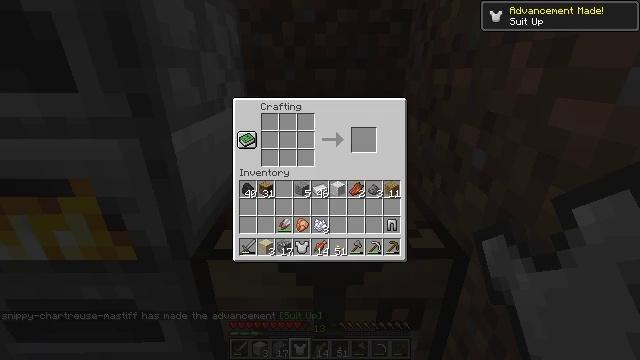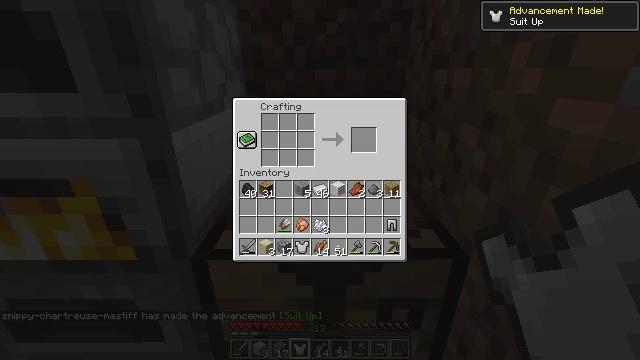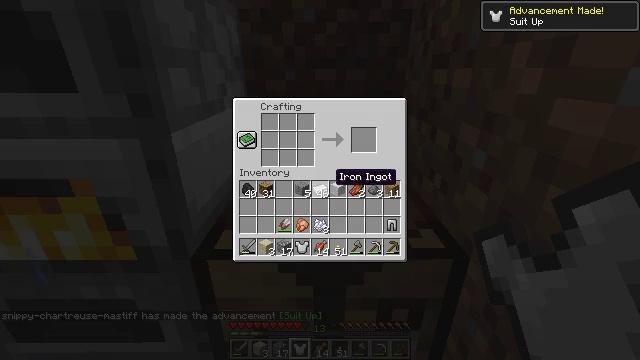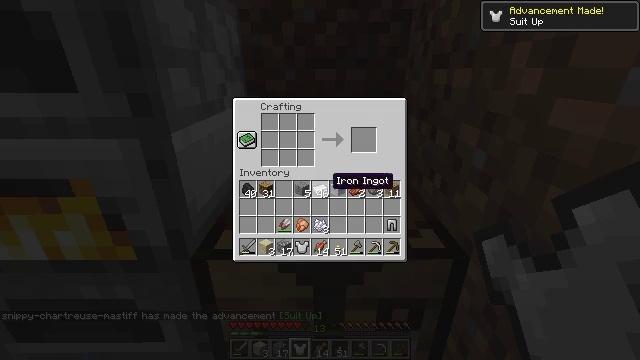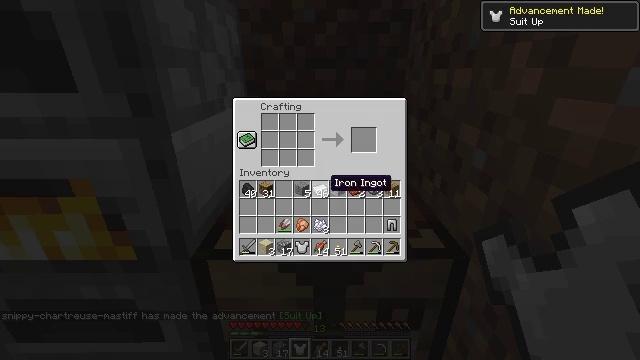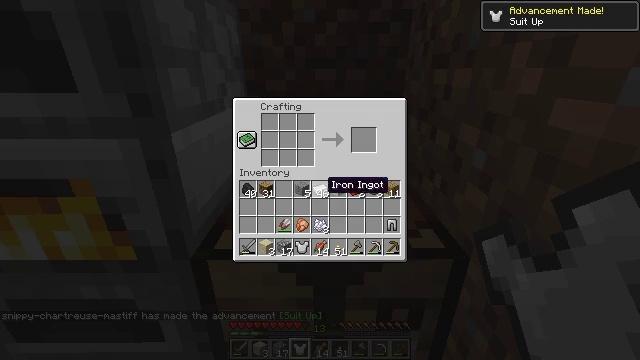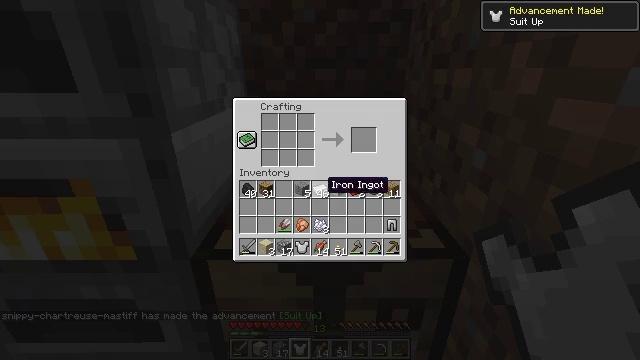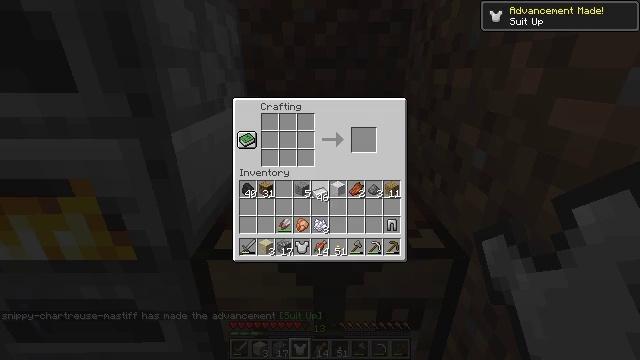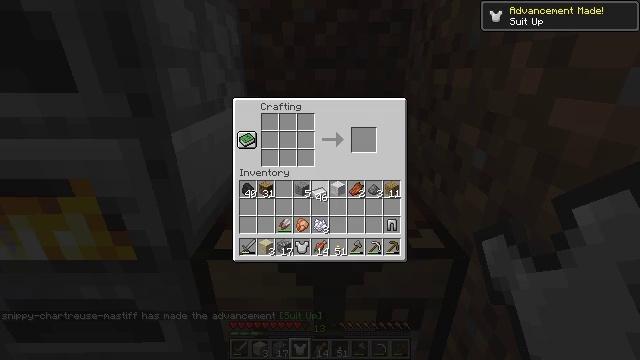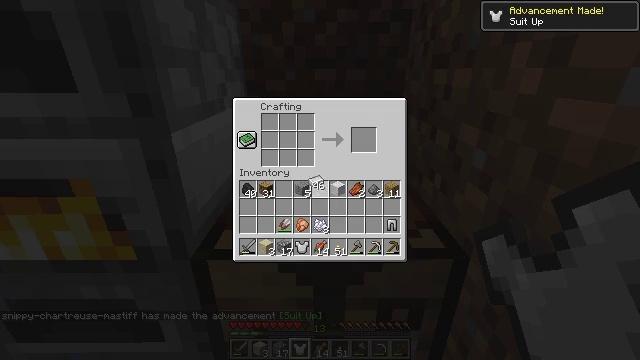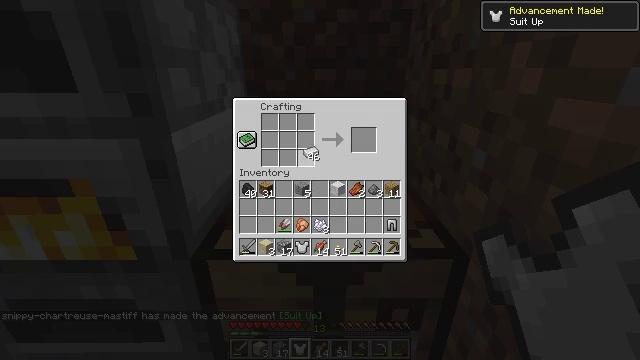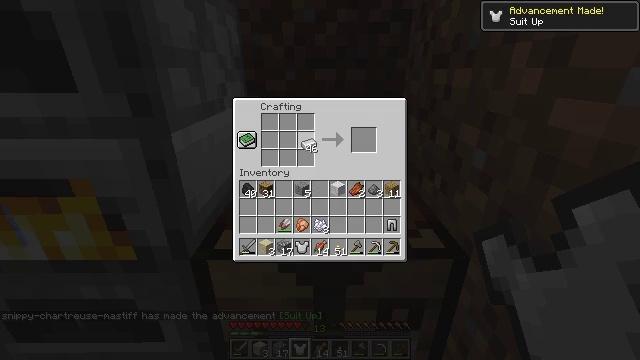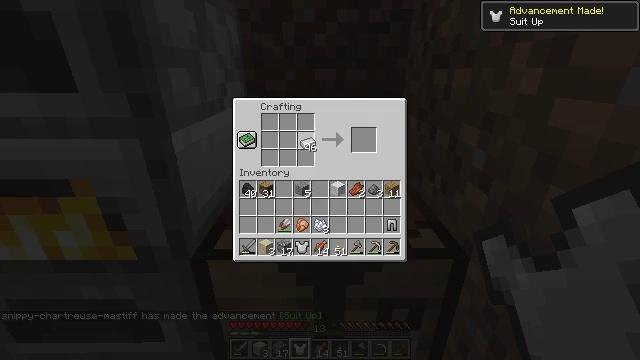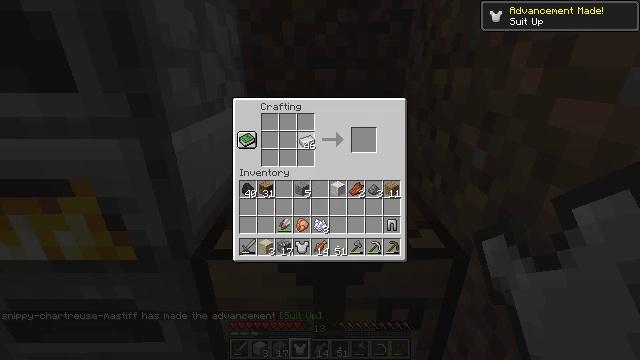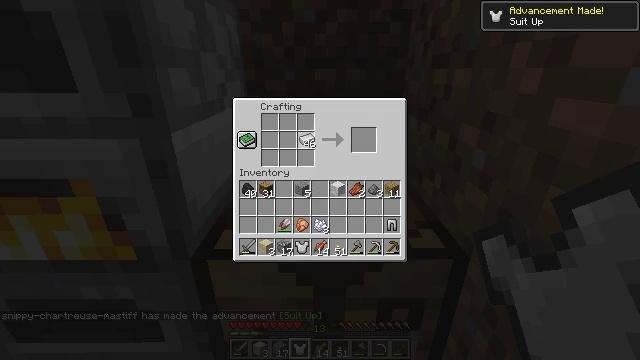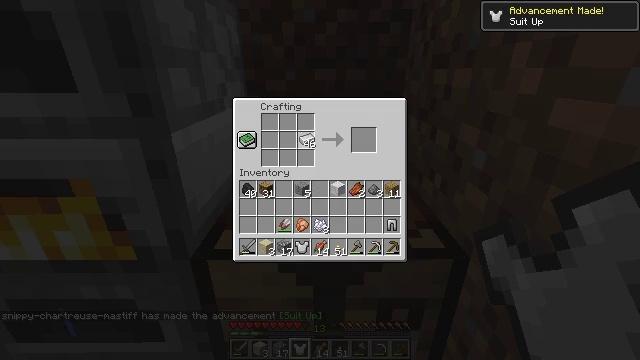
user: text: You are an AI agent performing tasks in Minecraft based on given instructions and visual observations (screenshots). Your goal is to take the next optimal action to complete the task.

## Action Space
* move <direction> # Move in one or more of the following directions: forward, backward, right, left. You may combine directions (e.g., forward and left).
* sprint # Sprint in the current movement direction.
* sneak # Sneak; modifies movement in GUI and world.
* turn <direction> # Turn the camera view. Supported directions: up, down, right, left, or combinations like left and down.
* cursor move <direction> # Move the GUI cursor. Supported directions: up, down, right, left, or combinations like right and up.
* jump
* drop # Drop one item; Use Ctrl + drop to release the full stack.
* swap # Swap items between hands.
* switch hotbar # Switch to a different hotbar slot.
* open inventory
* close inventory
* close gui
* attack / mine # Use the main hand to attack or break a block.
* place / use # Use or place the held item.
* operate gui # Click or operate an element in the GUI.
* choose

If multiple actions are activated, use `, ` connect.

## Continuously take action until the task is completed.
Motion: motion action
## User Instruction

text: Craft an iron helmet using the required materials in the crafting table.
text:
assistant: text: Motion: sneak, cursor move left and down, open gui
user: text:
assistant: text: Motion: sneak, cursor move down
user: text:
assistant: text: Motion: no_op
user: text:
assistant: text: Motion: no_op
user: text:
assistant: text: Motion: no_op
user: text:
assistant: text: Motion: no_op
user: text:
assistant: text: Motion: operate gui
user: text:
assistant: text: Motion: operate gui
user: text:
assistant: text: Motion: cursor move up
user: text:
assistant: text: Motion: cursor move up
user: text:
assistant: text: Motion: cursor move up
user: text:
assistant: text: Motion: no_op
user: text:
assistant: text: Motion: no_op
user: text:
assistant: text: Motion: no_op
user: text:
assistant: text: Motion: choose
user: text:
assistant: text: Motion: choose
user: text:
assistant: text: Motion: cursor move up, choose
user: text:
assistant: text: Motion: cursor move up, choose
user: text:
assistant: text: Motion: cursor move left, choose
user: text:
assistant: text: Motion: cursor move left, choose
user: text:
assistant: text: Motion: choose
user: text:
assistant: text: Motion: choose
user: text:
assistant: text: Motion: choose
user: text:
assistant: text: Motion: choose
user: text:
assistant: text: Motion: choose
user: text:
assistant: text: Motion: choose
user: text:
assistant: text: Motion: no_op
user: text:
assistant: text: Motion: cursor move down
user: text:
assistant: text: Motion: cursor move right and down
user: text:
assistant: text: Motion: cursor move right and down